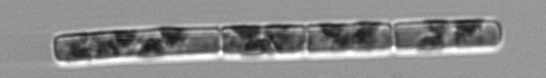
Label: Guinardia_delicatula